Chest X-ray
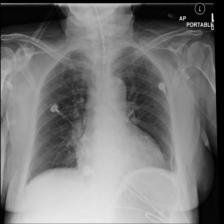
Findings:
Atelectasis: negative
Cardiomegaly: negative
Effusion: positive
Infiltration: negative
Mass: negative
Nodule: negative
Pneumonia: negative
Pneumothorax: negative
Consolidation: negative
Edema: negative
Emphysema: negative
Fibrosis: negative
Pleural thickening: negative
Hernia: negative